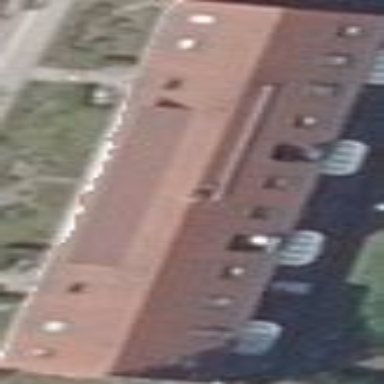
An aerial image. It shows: Residential building.